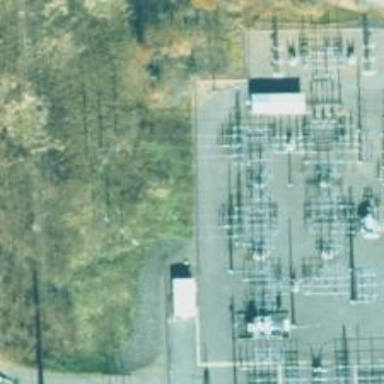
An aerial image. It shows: Switch used for power control.